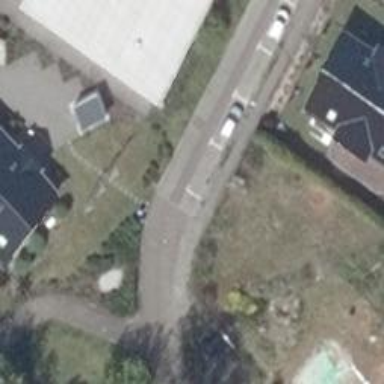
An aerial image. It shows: Asphalt road in living street.